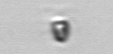
Label: Pyramimonas